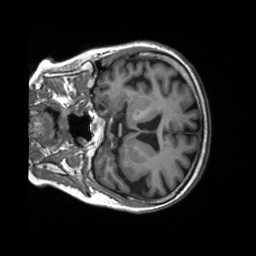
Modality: T1w
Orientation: coronal
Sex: female
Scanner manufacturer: siemens
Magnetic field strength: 3 T
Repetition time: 2.3 s
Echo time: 0.00226 s